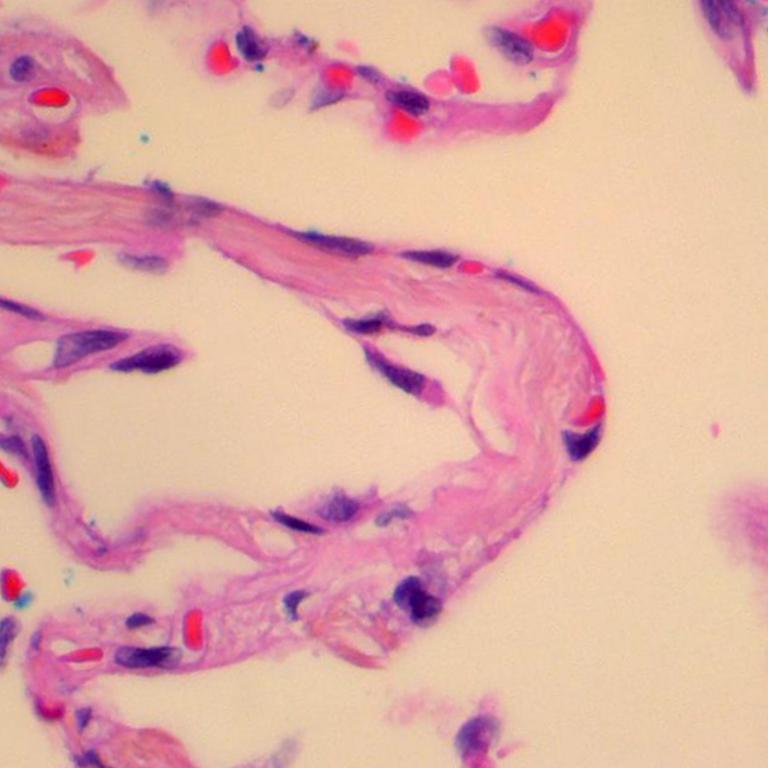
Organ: lung
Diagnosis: benign